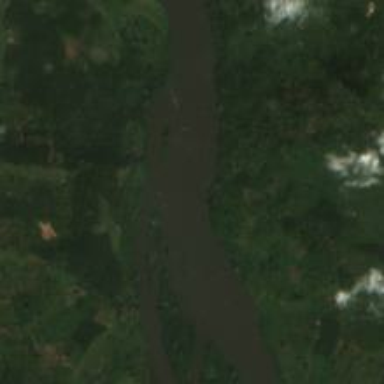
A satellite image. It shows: Beautiful river scene.